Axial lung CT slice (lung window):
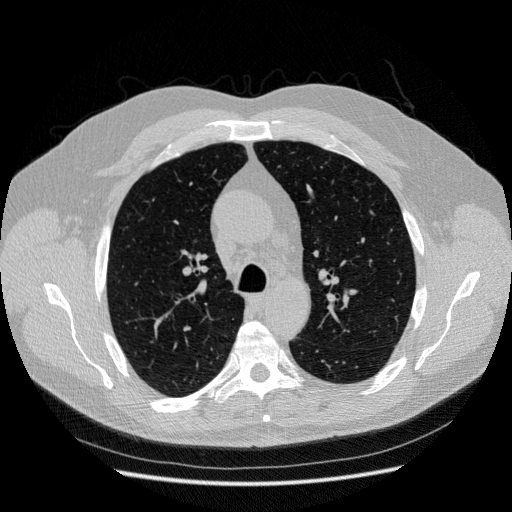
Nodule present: no